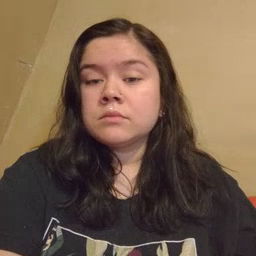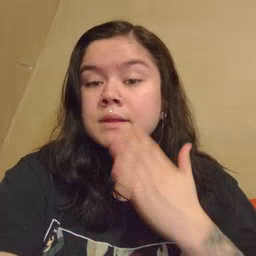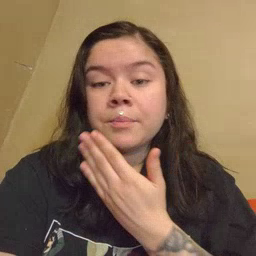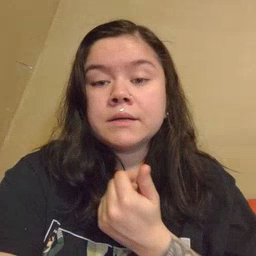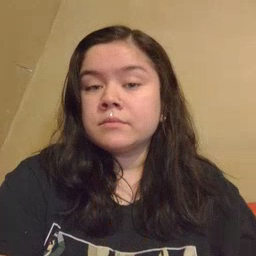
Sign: napkin